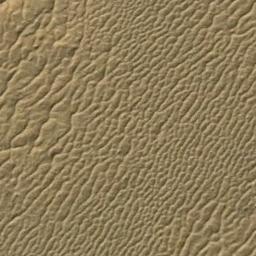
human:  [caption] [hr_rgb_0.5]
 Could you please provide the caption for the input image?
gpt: The desert is full of white sand .

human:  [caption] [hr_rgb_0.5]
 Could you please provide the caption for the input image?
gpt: The desert has deep yellow sand and some sand ripples .

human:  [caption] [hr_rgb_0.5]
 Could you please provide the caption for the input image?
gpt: This is a yellow desert with wavy stripes .

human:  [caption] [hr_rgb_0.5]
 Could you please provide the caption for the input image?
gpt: There are some bare rocks in this desert .

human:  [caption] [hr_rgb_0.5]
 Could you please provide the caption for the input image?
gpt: A yellow sandy desert with patterned stripes .